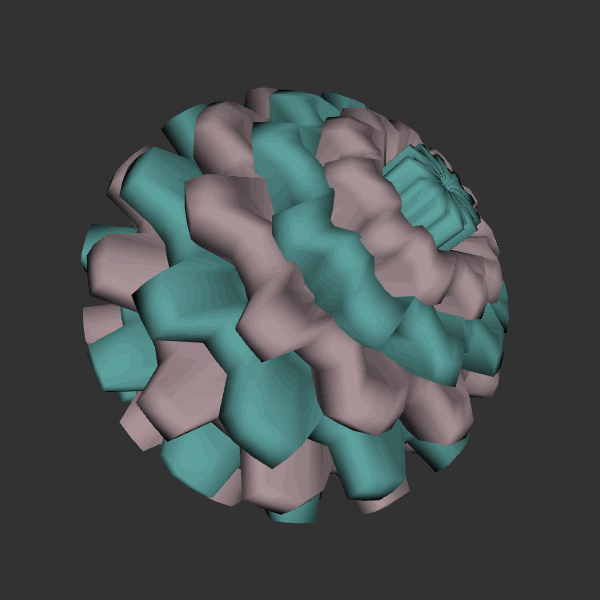
Background: dark